Question:
Please see images you will understand...this image taken from chrome development tool, i am printing JSON response on console.
.
'''
$("#search-org").autocomplete({
width: 300,
max: 10,
delay: 100,
minLength: 1,
autoFocus: true,
cacheLength: 1,
scroll: true,
highlight: false,
source: function(request, response) {
$.ajax({
url : "../../SearchHelperController",
contentType : "application/json; charset=utf-8",
dataType : 'json',
type : 'GET',
cache : false,
data: {
searchKeyword: request.term,
searchType: $("#byName").val()
},
success: function(data, textStatus, jqXHR) {
console.log(data);
response(data);
},
error: function(jqXHR, textStatus, errorThrown){
console.log( textStatus);
}
});
},
select: function (event, ui) {
$("#org-id").val(ui.item.key);
},
});
'''
'''
<div class="radio">
<label><input type="radio" id="byName" name="byName" value="OU" checked> By Name</label>
<input type="text" id="org-id">
</div>
<div class="form-group">
<input type="text" class="form-control" id="search-org">
</div>
'''
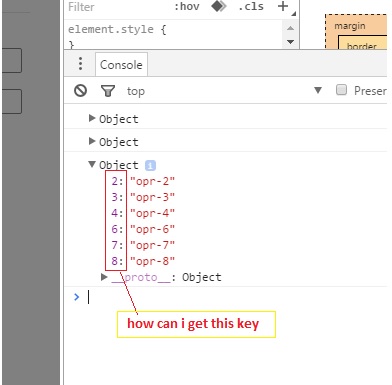
Answer: @AhmadBamieh, thanks for support
I solved the issue, here is the code,
'''
<form action="#">
<table align="center" style="padding-top: 5%">
<tr>
<td align="right">AutoComplete:</td>
<td><input id="autoText" name="autoText" autofocus/></td>
<td align="right">Key:</td>
<td><input id="key" /></td>
</tr>
</table>
</form>
'''
'''
$(document).ready(function() {
var value;
$("#autoText").autocomplete({
width: 300,
max: 10,
delay: 100,
minLength: 1,
autoFocus: true,
cacheLength: 1,
scroll: true,
highlight: false,
source: function(request, response) {
$.ajax({
url : "../AutoCompleteController",
contentType : "application/json; charset=utf-8",
dataType : 'json',
type : 'get',
cache : false,
data: {
term : request.term,
},
success: function(data) {
value = data;
response(data);
},
error: function(jqXHR, textStatus, errorThrown){
console.log( textStatus);
}
});
},
select: function (event, ui) {
lable = ui.item.value;
$.each(value, function(key, value){
if(lable == value) {
$("#key").val(key);
}
});
},
});
});
'''